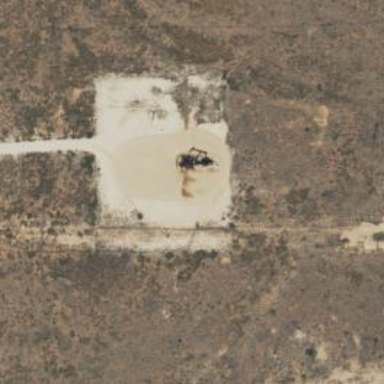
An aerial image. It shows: Petroleum well that is man-made.